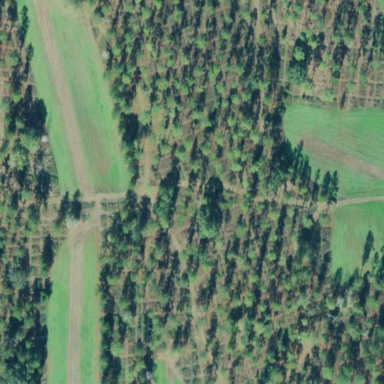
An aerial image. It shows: Orchard.